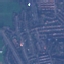
Label: Residential